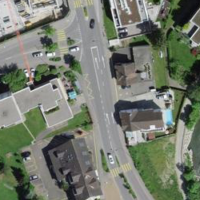
EUNIS habitat code: 54
Species observed at this site:
Mergus merganser